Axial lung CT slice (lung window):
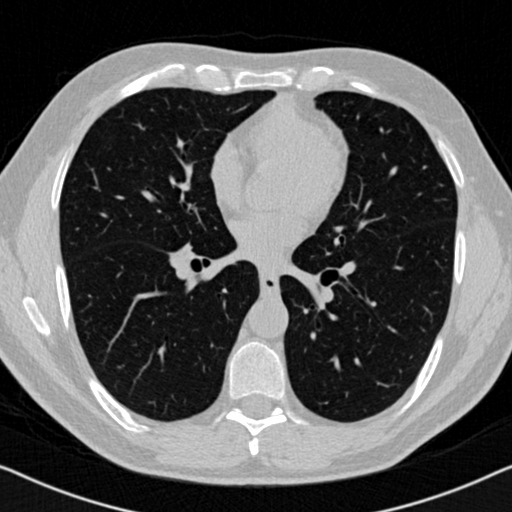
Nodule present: no